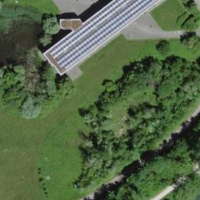
EUNIS habitat code: 25
Species observed at this site:
Coreus marginatus